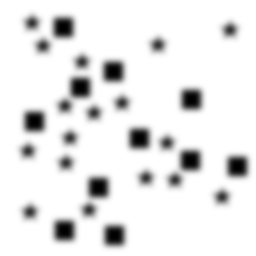
Squares: 11
Triangles: 0
Stars: 17
Total shapes: 28